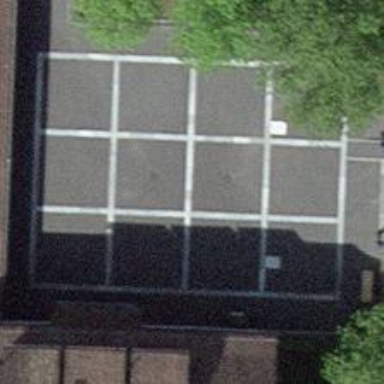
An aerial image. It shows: Car sharing facility.